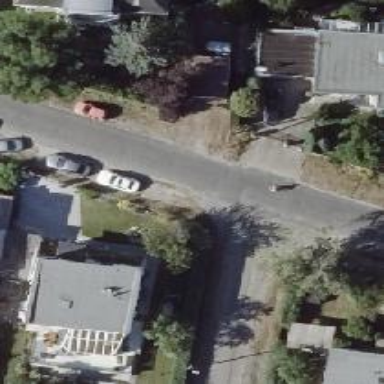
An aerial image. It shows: Smooth asphalt road in residential area.